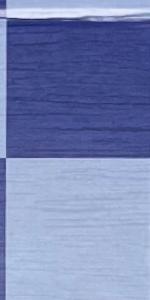
Label: Empty